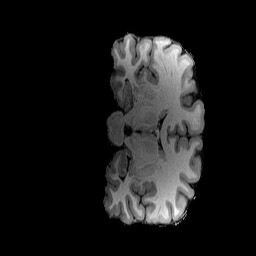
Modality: T1w
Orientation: coronal
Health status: healthy